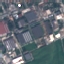
Land use / land cover class: Industrial